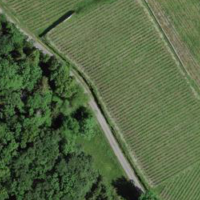
EUNIS habitat code: 40
Species observed at this site:
Asplenium ruta-muraria
Chelidonium majus